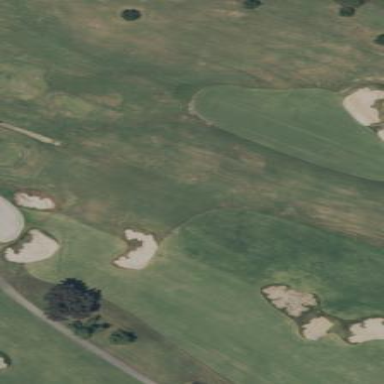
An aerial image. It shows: Golf rough area.